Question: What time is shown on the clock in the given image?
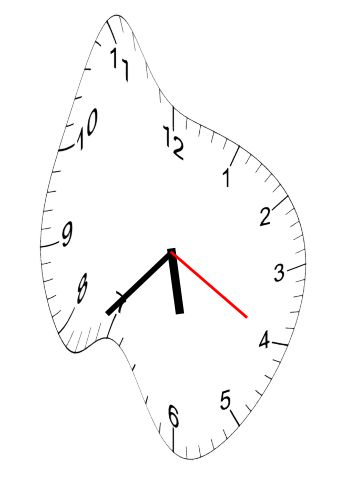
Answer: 05:37:20